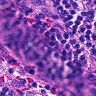
Metastatic tissue present: no